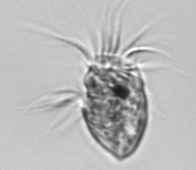
Label: Strombidium_morphotype1